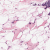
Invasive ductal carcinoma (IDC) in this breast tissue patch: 1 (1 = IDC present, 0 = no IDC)